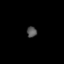
Tissue: lung
Cell type: Endothelial cells
Senescence score: 0.5418
Nuclear area (px): 105
Mean DAPI intensity: 83.962